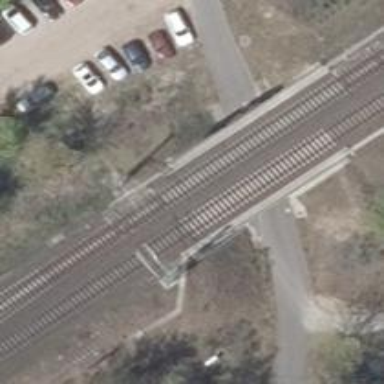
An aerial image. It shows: Railway switch with the turnout side on the left.